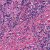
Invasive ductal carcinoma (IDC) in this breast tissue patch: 1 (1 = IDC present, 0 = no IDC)